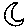
Label: moon